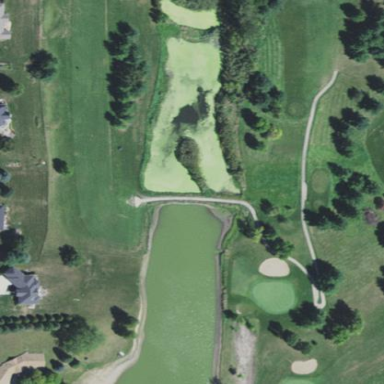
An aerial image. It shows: Scenic view of water hazard on golf course. The natural water feature adds beauty to the landscape.